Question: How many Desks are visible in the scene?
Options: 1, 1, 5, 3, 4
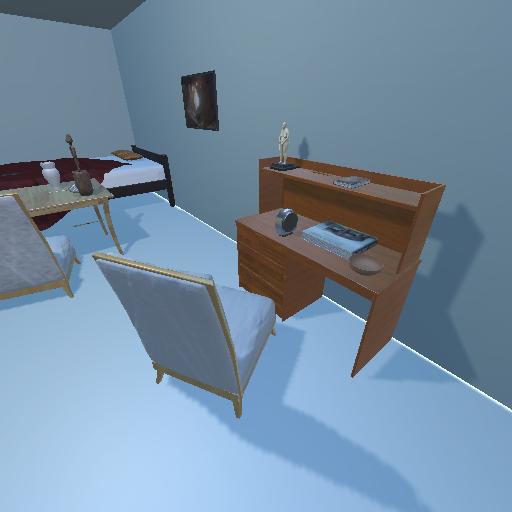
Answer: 1